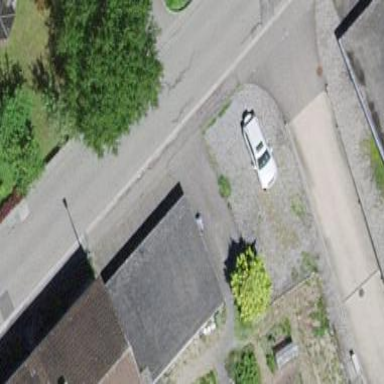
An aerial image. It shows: Garage.